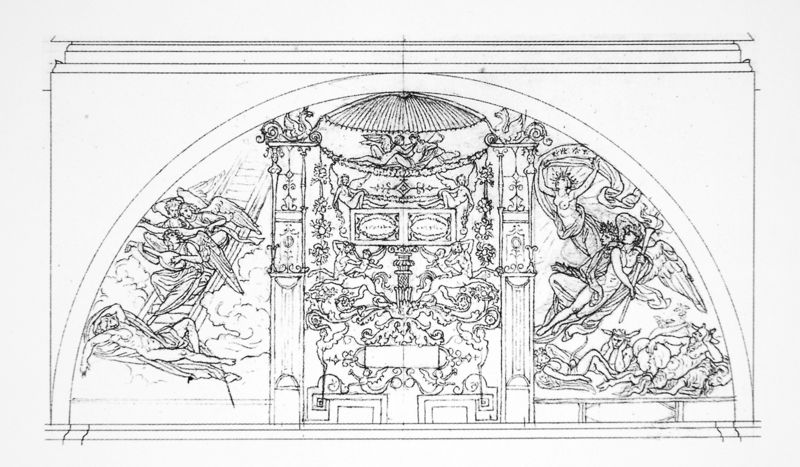
Titel: Ahnung und Anschauung der Kunst. (Entwurfszeichnung (Ausschnitt) für die Fresken in den Loggien der Alten Pinakothek - Lünette der 6. Loggia)
Künstler: Peter Cornelius
Standort: München
Institution: Staatliche Graphische Sammlung
Schlagwörter: akt, feder, flügel, gott, himmel, kampf, körper, mann, schlaf, weiß, wolken, akte, frauen, menschen, brust, frau, grau, hüte, männer, pfeiler, schmuck, schwarz, skizze, säule, säulen, zeichnung, dach, tier, tuch, wolke, fest, malerei, muster, ornament, kappe, wand, architektur, rahmen, tot, kirche, sonne, auge, decke, blatt, girlande, gitarre, instrumente, musik, pflanzen, fliegen, pferd, stock, engel, putte, ranken, relief, papier, liegen, schlafen, schlafend, schlafende, bogen, italien, perspektive, mauer, graphik, pilaster, figuren, rundbogen, kuppel, leiter, querformat, thron, detail, symmetrie, floral, ornamente, wandgemälde, leuchter, stuck, liegend, adam, eva, nacktheit, tusche, loggia, antike, strahlen, linie, männerakte, traum, liegende, druck, sterne, stich, schwarzweiß, konturen, bleistift, allegorie, entwurf, altar, halbkreis, wandschmuck, portal, triumph, christlich, götter, hölle, teufel, kentauren, olymp, satyr, centauren, faun, kentaur, wesen, zentaur, musen, fabelwesen, greif, venus, plan, kassetten, muschel, fresko, laute, konvex, querrechteckig, amor, putten, geflügelt, leier, putti, fackel, centaur, arabesken, drachen, fresco, drache, aufstieg, kandelaber, idee, kasette, groteske, riss, federzeichnung, feston, aufriss, tympanon, michelangelo, arabeske, vorzeichnung, lünette, bauschmuck, trompete, planung, fackeln, bogenfeld, faune, himmelsleiter, umrisszeichnung, jakob, kirchenmalerei, greife, himmelswesen, jakobsleiter, kentau, konkave, konkaver, planungsskizze, rinfbogen, satyrn, säulöen, türfeld, beistift, jakobs traum, bleisift, schwarz_weiß